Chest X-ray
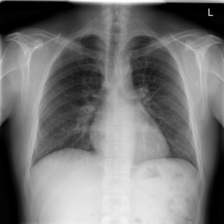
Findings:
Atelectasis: negative
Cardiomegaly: negative
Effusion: negative
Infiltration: negative
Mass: negative
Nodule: positive
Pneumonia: negative
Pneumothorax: negative
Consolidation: negative
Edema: negative
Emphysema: negative
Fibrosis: negative
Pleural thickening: negative
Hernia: negative